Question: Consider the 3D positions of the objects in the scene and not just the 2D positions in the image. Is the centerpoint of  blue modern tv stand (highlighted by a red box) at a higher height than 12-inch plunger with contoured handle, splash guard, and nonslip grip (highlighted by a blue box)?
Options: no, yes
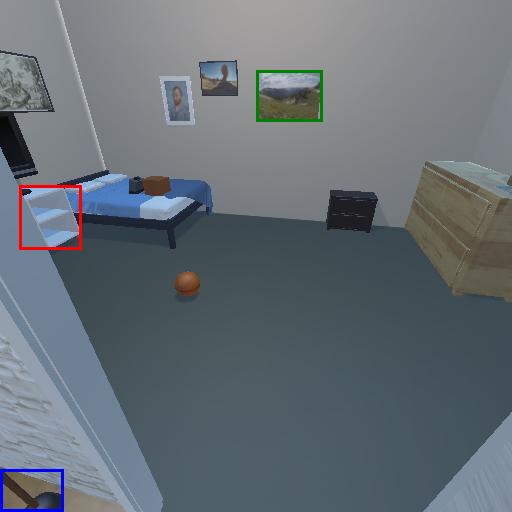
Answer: no